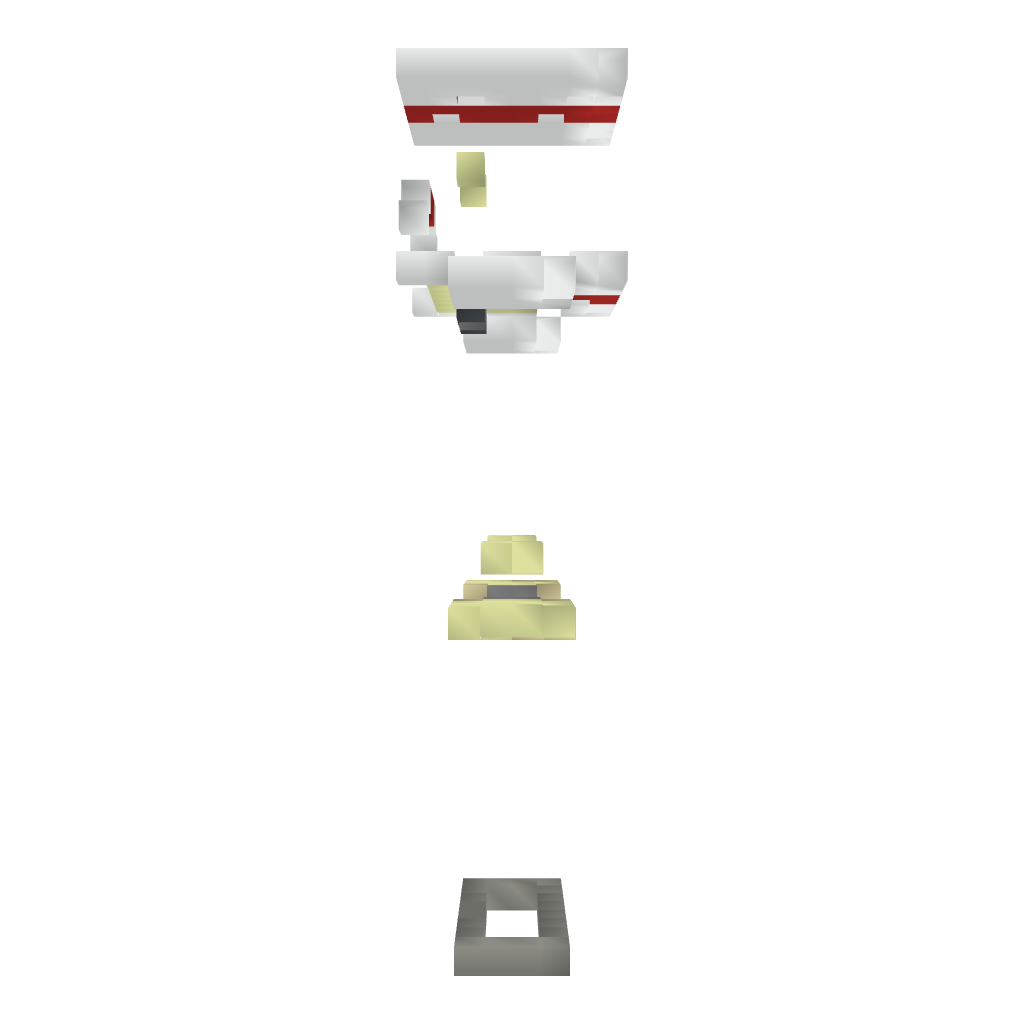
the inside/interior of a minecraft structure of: Desmond Miles Statue